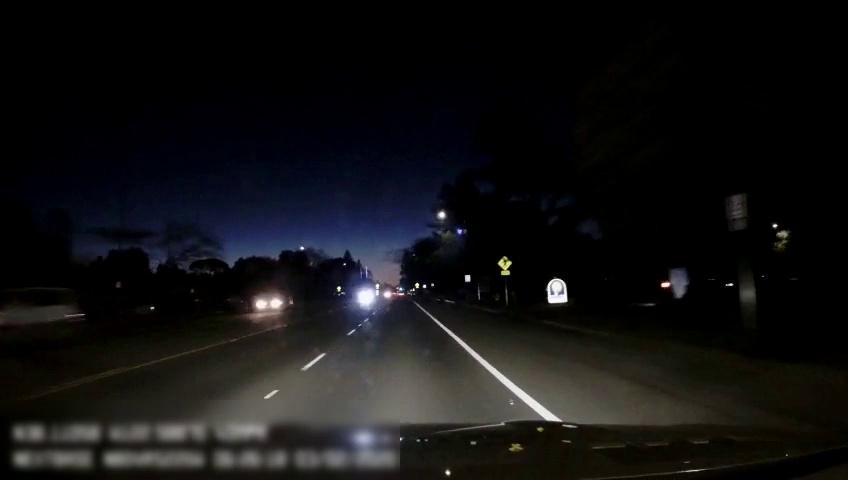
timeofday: Night
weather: Cloudy
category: Drivable Space
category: Vehicles | Car
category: Lanes | Current Lane
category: Lanes | Current Lane
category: Lanes | Alternate Lane
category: Traffic | Signs
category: Traffic | Signs